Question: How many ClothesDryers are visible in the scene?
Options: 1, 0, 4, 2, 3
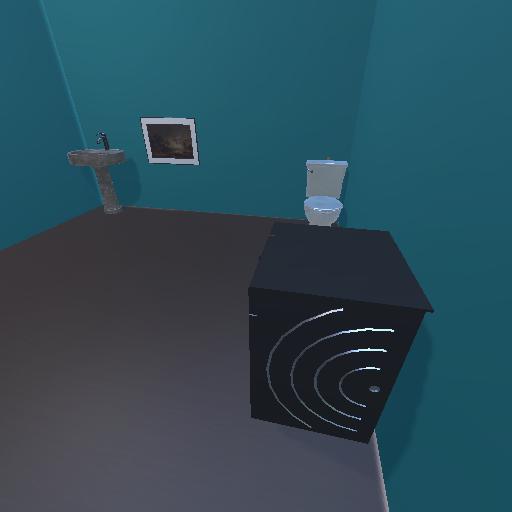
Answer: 1